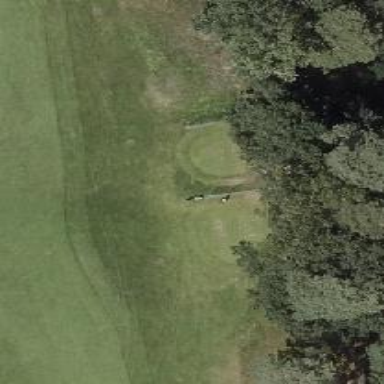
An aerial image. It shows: Golf tee.